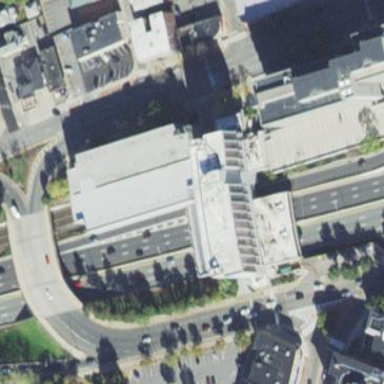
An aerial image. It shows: Multi-storey parking building.